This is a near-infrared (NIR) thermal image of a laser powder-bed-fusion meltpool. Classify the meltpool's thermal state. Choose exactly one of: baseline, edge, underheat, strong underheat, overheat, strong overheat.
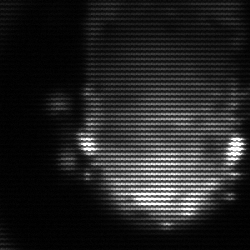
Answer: baseline